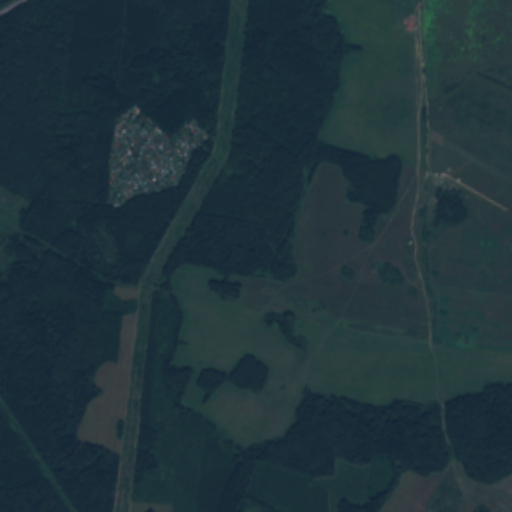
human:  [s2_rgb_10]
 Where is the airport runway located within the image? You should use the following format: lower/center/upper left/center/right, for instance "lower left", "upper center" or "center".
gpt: The airport runway is located in the upper right of the image.
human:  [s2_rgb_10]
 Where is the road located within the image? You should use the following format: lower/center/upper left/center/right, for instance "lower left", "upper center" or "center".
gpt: There is no road in the image.